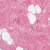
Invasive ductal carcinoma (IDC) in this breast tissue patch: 0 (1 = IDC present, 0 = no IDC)